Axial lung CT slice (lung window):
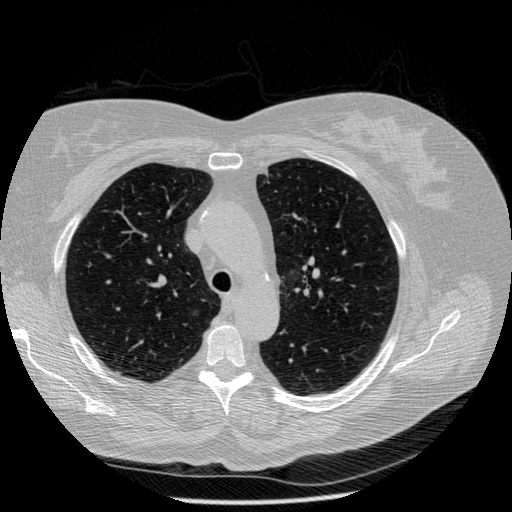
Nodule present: no